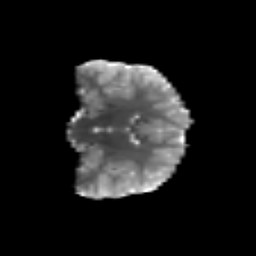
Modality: T2w
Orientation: coronal
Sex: male
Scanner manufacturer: siemens
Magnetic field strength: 3 T
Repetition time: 5 s
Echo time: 0.071 s